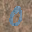
Label: 0